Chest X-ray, PA view. Patient: 72 years old, sex M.
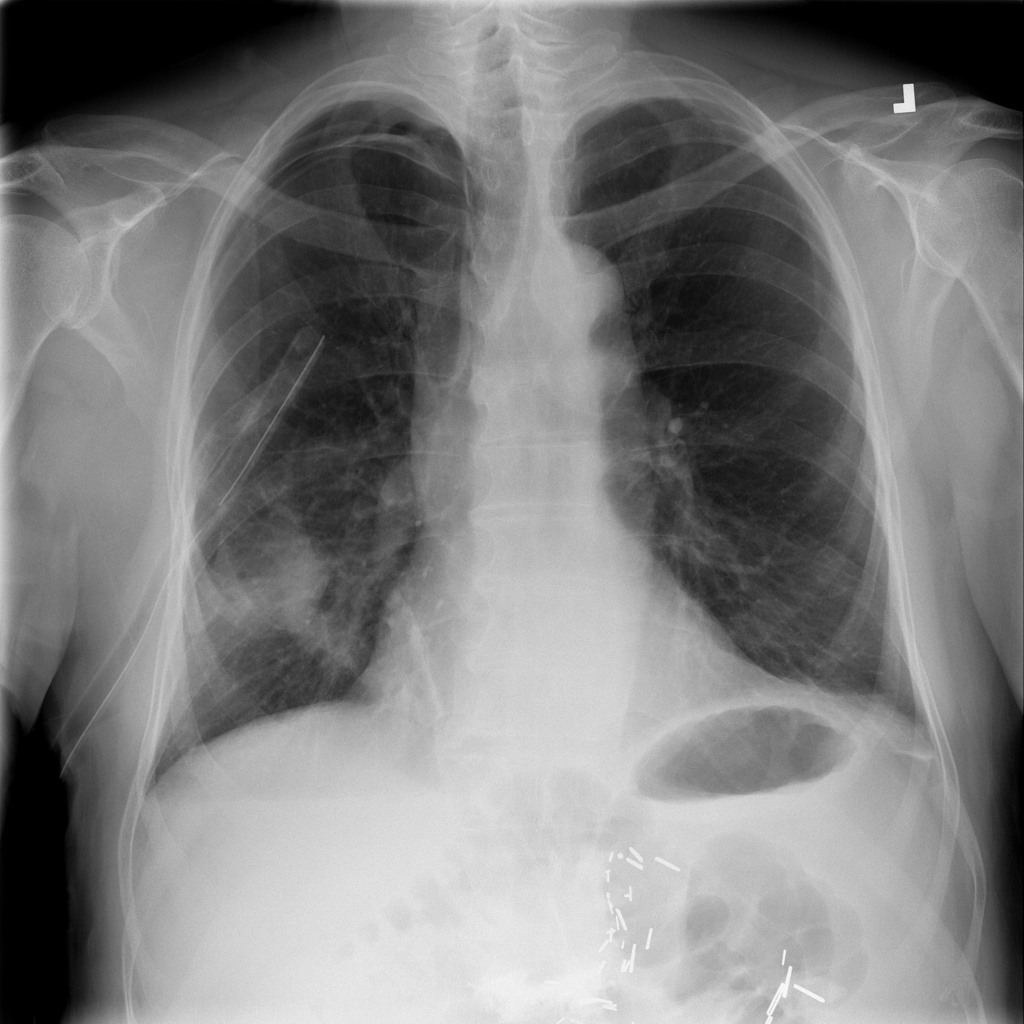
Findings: Effusion, Mass, Pneumothorax